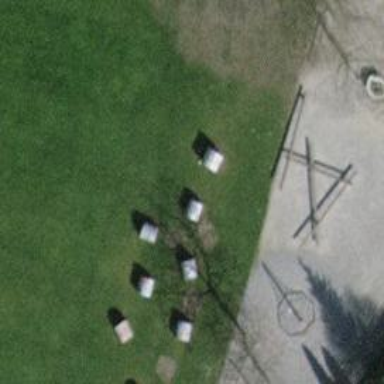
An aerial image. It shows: Playground featuring tunnel tube for children to play in.